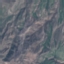
Label: HerbaceousVegetation